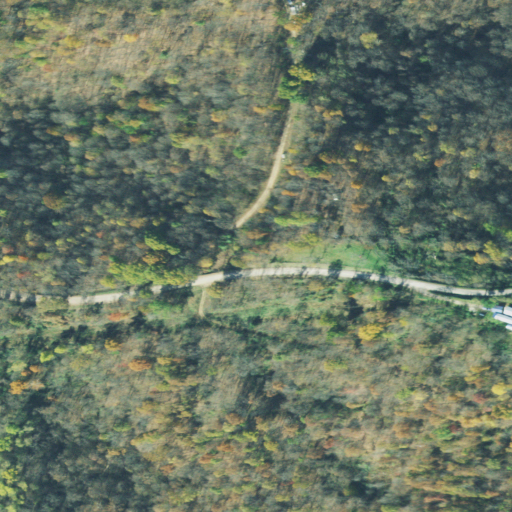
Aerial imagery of ridge(s) in Ohio named Eddy Ridge containing deciduous forest, open development, and mixed forest